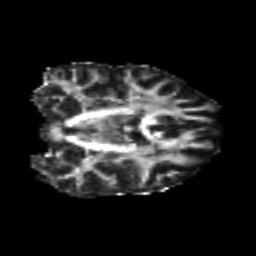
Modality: FA
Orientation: coronal
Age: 25
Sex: female
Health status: healthy
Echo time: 0.074 s